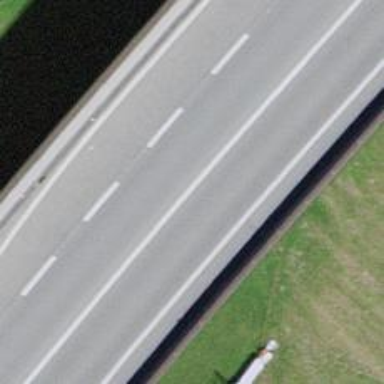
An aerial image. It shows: Asphalt bridge on trunk highway that is designated as motorroad.